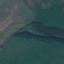
Land use / land cover: Pasture